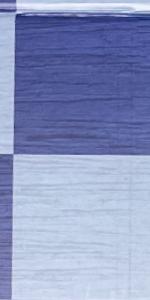
Label: Empty